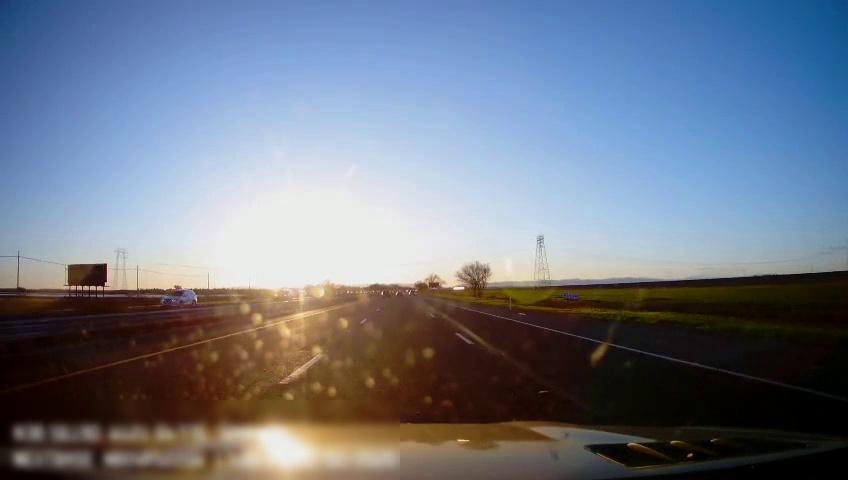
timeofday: Day
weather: Sunny
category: Drivable Space
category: Vehicles | SUV
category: Vehicles | SUV
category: Lanes | Alternate Lane
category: Lanes | Current Lane
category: Lanes | Current Lane
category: Lanes | Alternate Lane